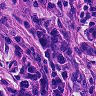
Metastatic tissue present: no